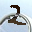
Label: 2